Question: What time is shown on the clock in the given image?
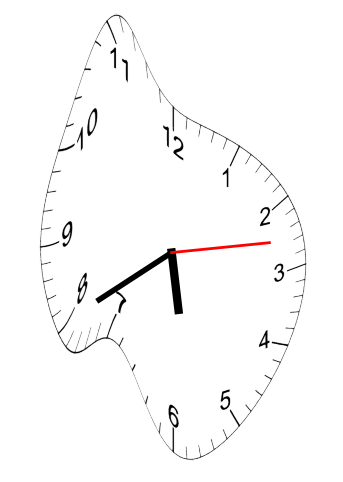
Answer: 05:40:13